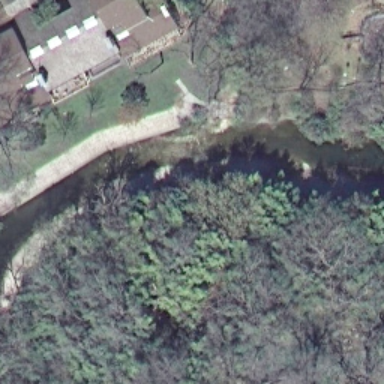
It is a river with dense forest on one bank and houses on the other side .